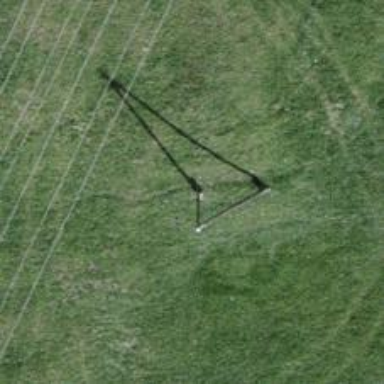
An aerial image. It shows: Power pole.